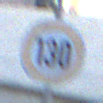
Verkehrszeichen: Geschwindigkeit130
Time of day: SunriseSunset
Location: Outdoor (Urban)
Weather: Clear
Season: NotSpecified
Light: Natural